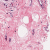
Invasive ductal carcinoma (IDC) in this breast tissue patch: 0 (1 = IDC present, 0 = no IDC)